Question: I am very new to VBA, I've been tried many times to use Excel VBA to select the value on a website, but it doesn't work. Below is the code I use.
Actually I don't know how to get the elements since it has no "id" or "name" tag.
'''
Sub GetFinanceData()
Dim URL As String
URL = "http://stock.finance.sina.com.cn/hkstock/finance/00001.html"
Set myIE = CreateObject("InternetExplorer.Application")
With myIE
.navigate URL
.Visible = True
Do While .Busy = True Or .readyState <> 4
Loop
DoEvents
.Document.parentWindow.execScript "selectData(zero);", "JavaScript"
End With
End Sub
'''
Below is the HTML code, I want to change the option value to "zero" when open the website, can anybody help to check and advise what VBA code I can use to get the value "zero"? Thanks a lot in advance!

'''
<a name="a1" id="a1"></a>
<div class="part02">
<div class="sub01">
<div class="sub01_tt fblue">
<span class=" selected"><a href="#a1" target="_self">Zhong Yao Cai Wu Zhi Biao </a></span>
<span class=""><a href="#a2" target="_self">Zi Chan Fu Zhai Biao </a></span>
<span class=""><a href="#a3" target="_self">Xian Jin Liu Liang Biao </a></span>
<span class=""><a href="#a4" target="_self">Zong He Sun Yi Biao </a></span>
<em class="rt">Bao Biao Lei Xing :<select class="fgrey" style="width:100px;" interface="getFinanceStandardForjs?symbol=$symbol&financeStanderd=" table="tableGetFinanceStandard" onchange="selectData(this);">
<option value="all" >Quan Bu </option>
<option value="zero" >Nian Bao </option>
<option value="1" >Zhong Bao </option>
<option value="2" >Yi Ji Bao </option>
<option value="3" >San Ji Bao </option>
</select></em>
</div>
<div class="sub01_cc">
<div class="sub01_c">
<table cellspacing="0" cellpadding="0" border="0" class="tab05">
<tbody id="tableGetFinanceStandard">
<tr>
'''
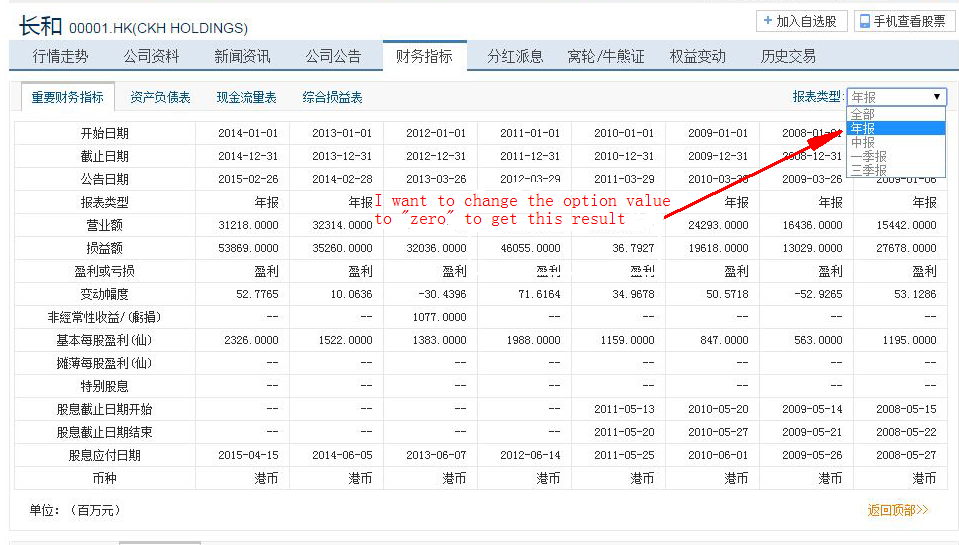
Answer: Indeed, addressing a form element by its HTML 'name' or 'id' is sometimes favorable but in your example, you can use the method to address 'select' tags even though they have no name or id.
Below code will set all 'select' drop downs to "zero". I tested briefly and it worked fine.
'''
Sub GetFinanceData()
Dim URL As String
URL = "http://stock.finance.sina.com.cn/hkstock/finance/00001.html"
Set myIE = CreateObject("InternetExplorer.Application")
With myIE
.navigate URL
.Visible = True
Do While .Busy = True Or .readyState <> 4
Loop
DoEvents
Set selectItems = myIE.document.getElementsByTagName("select")
For Each i In selectItems
i.Value = "zero"
i.FireEvent ("onchange")
Next i
End With
End Sub
'''